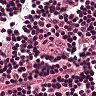
Metastatic tissue present: no